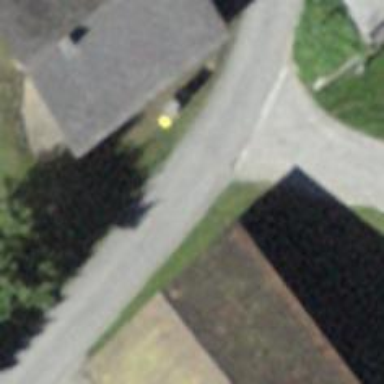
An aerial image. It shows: Post box is visible.